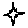
Label: star